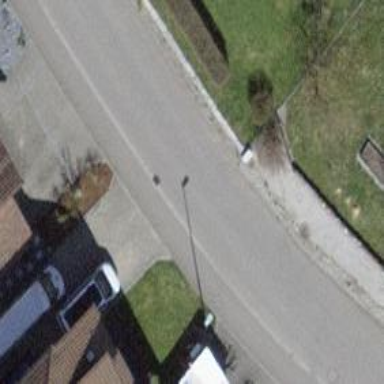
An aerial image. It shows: Residential road with asphalt surface. There is sidewalk on the left side.